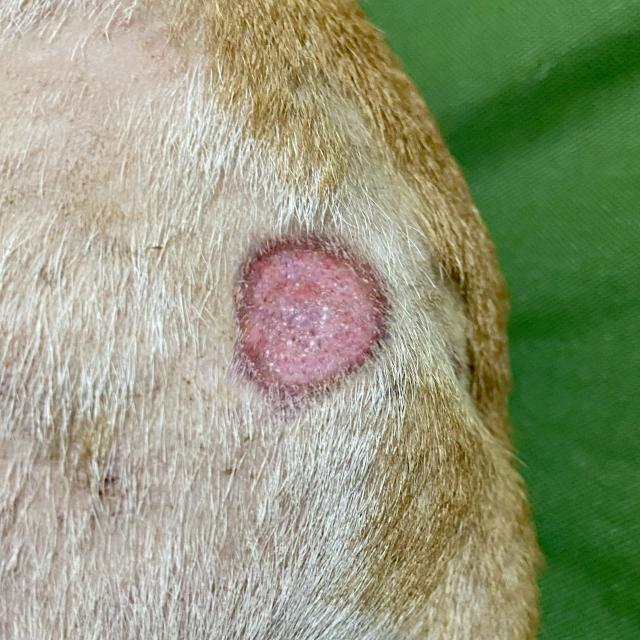
Canine ringworm (Dermatophytosis) — fungal infection caused by Microsporum or Trichophyton. Presents with circular alopecia, scaling, crusting, and broken hairs.